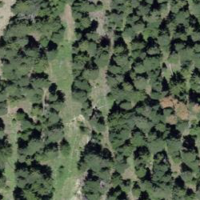
EUNIS habitat code: 44
Species observed at this site:
Eristalis tenax
Parnassius apollo